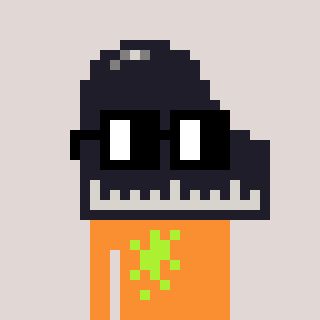
a pixel art character with square black glasses, a piano-shaped head and a orange-colored body on a warm background